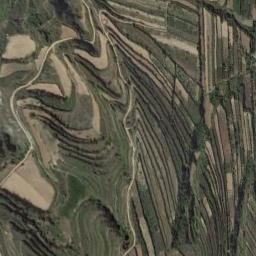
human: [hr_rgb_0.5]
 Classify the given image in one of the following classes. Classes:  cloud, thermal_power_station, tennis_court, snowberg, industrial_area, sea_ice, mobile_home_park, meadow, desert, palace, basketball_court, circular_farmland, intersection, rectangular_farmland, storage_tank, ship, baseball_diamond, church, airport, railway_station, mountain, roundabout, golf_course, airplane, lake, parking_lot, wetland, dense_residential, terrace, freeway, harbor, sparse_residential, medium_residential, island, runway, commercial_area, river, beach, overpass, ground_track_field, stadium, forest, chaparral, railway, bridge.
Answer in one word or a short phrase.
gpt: terrace